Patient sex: F
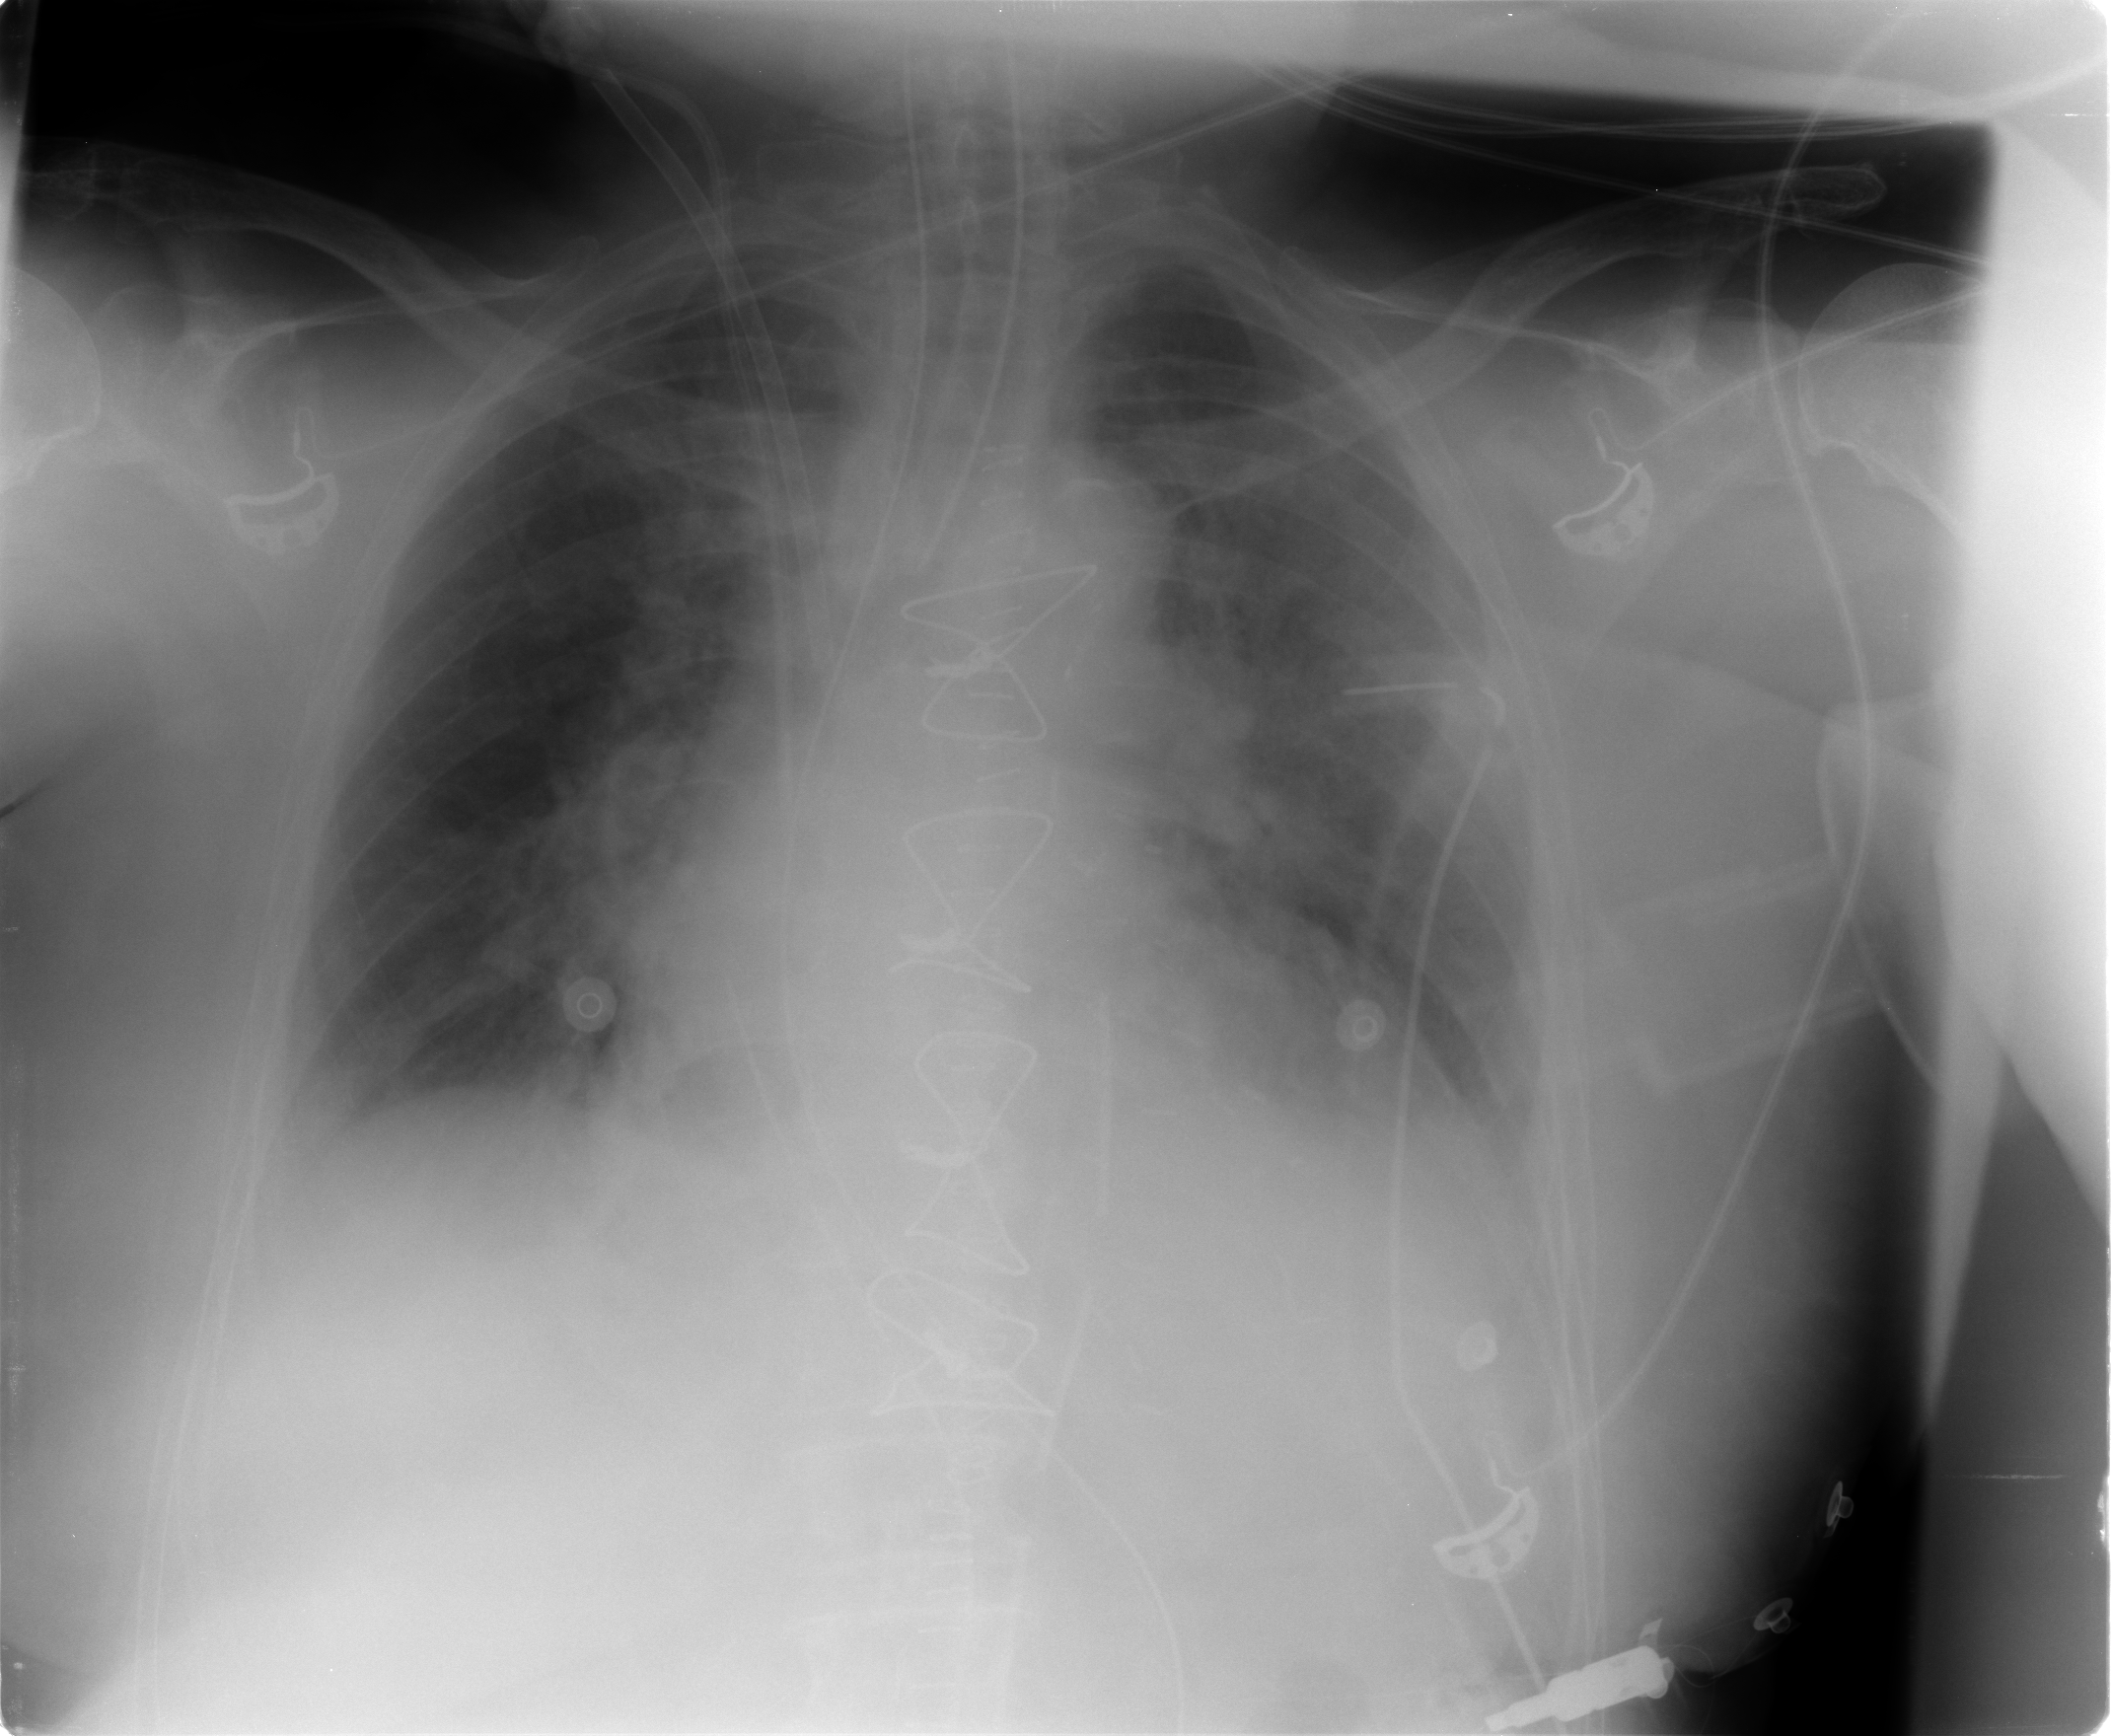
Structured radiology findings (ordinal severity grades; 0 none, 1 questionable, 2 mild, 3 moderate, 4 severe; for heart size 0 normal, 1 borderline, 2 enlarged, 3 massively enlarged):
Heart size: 0
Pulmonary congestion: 2
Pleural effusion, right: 2
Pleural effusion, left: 2
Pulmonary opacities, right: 0
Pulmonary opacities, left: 2
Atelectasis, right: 2
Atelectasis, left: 2